【题型】选择题　【知识点】立体几何　【难度】medium
已知四边形 \(ABCD\) 中，\(AC=2\)，\(\angle ABC=60^\circ\)，\(\angle ADC=120^\circ\)．现将 \(\triangle ACD\) 沿边 \(AC\) 翻折，使点 \(D\) 翻折到 \(P\) 点，若平面 \(PAC \perp\) 平面 \(BAC\)，则三棱锥 \(P-ABC\) 外接球的表面积是（）

\vspace{1em}

A. \(\dfrac{8\pi}{3}\) \quad B. \(\dfrac{20\pi}{3}\) \quad C. \(\dfrac{32\pi}{3}\) \quad D. \(\dfrac{20\sqrt{15}\pi}{27}\)

\vspace{1em}
【解答】

\textbf{【解析】}
在 \(\triangle ABC\) 中，设其外接圆的半径为 \(r_1\)，可得
\[
2r_1 = \dfrac{|AC|}{\sin\angle ABC} = \dfrac{4\sqrt{3}}{3},
\]
所以 \(r_1 = \dfrac{2\sqrt{3}}{3}\)，

在 \(\triangle PAC\) 中，设其外接圆的半径为 \(r_2\)，可得
\[
2r_2 = \dfrac{|AC|}{\sin\angle ADC} = \dfrac{4\sqrt{3}}{3},
\]
所以 \(r_2 = \dfrac{2\sqrt{3}}{3}\)，

可得两个小圆的半径相等，且都是 \(\dfrac{2\sqrt{3}}{3}\)，且互相垂直的两个小圆面相交弦 \(AC=2\)，

设 \(\triangle ABC\) 和 \(\triangle PAC\) 的外接圆的圆心分别为 \(O_1, O_2\)，外接球的半径为 \(R\)，

取 \(AC\) 的中点 \(M\)，连接 \(O_2M, OC, CO_2\)，可得 \(O_2M \perp AC\)，

在直角 \(\triangle OO_1C\) 中，可得
\[
R = OC = \sqrt{O_1C^2 + OO_1^2} = \sqrt{O_1C^2 + (O_2C^2 - CM^2)}
= \sqrt{\left(\dfrac{2\sqrt{3}}{3}\right)^2 + \left(\left(\dfrac{2\sqrt{3}}{3}\right)^2 - 1^2\right)} = \sqrt{\dfrac{5}{3}},
\]

所以外接球的表面积是
\[
S = 4\pi R^2 = \dfrac{20\pi}{3}.
\]

故选：\(\boldsymbol{B}\).

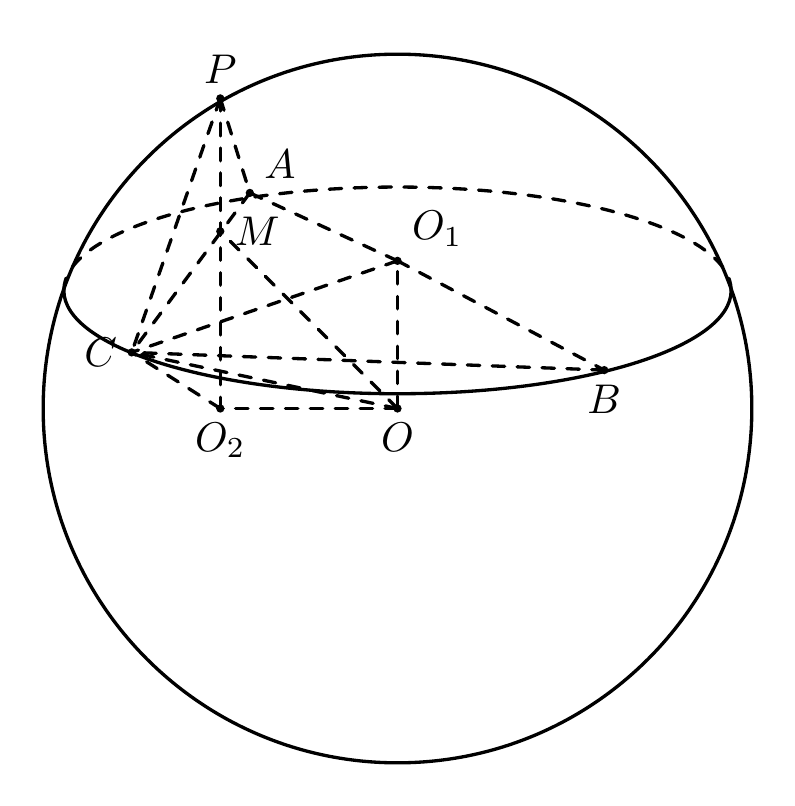